Aerial crown-view tile of a tropical tree (Barro Colorado Island, Panama), acquired 20240716:
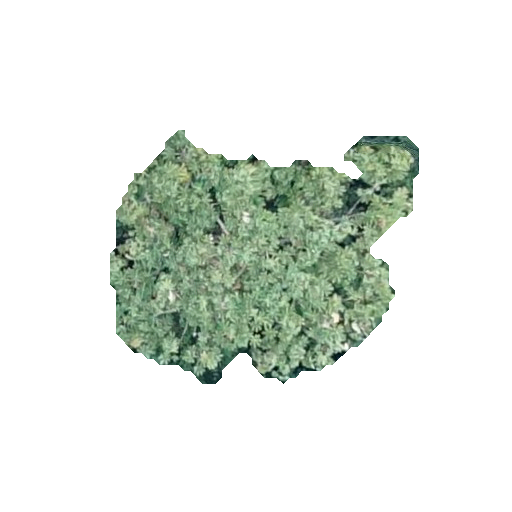
Species: Cecropia insignis
GBIF accepted scientific name: Cecropia insignis
Crown area: 88.359 m²